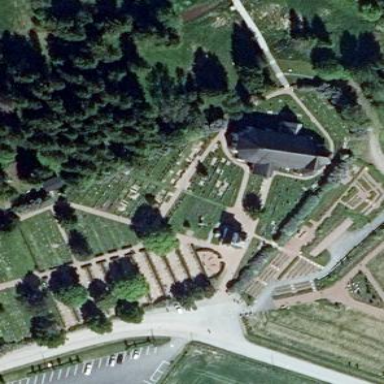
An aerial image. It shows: Graveyard.